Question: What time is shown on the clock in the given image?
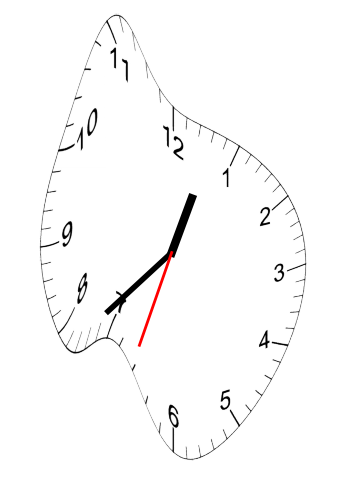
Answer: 12:37:33